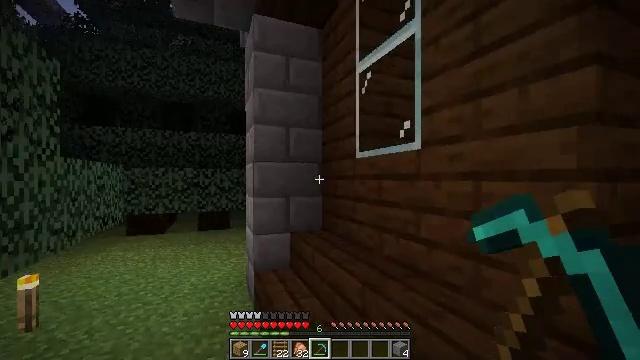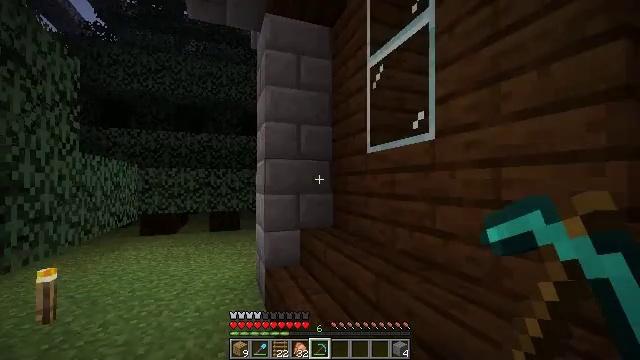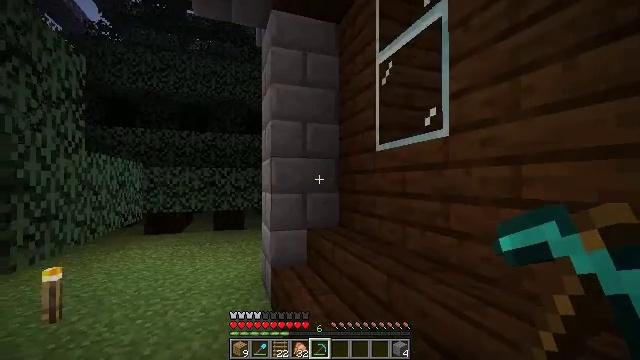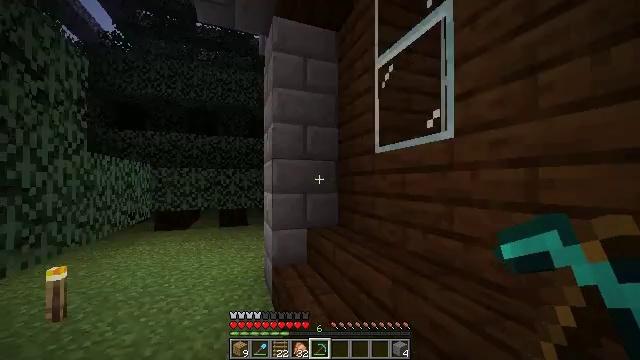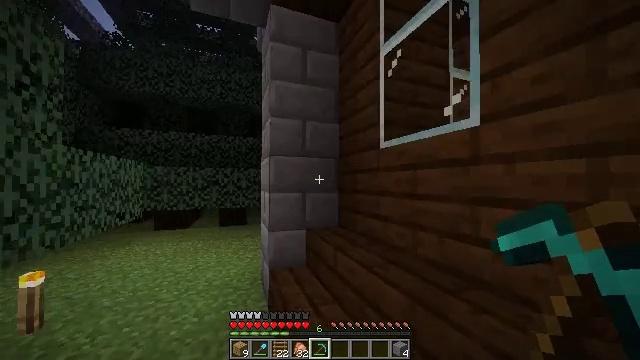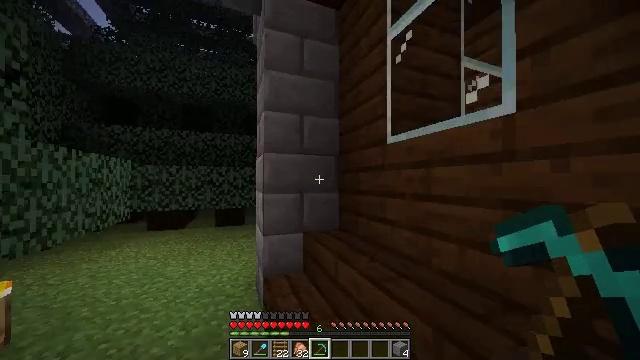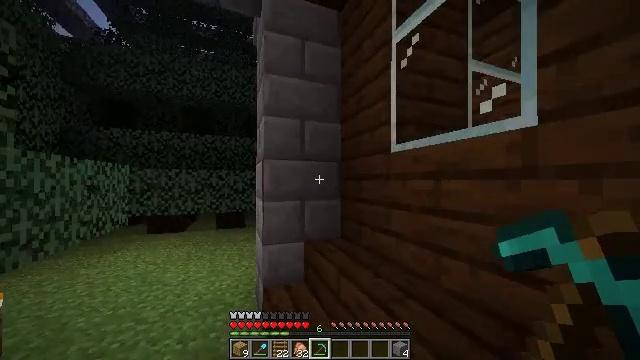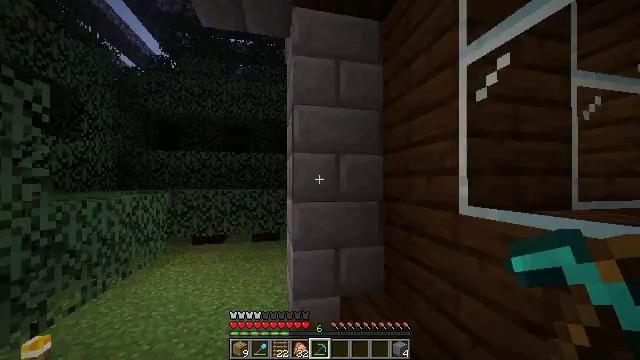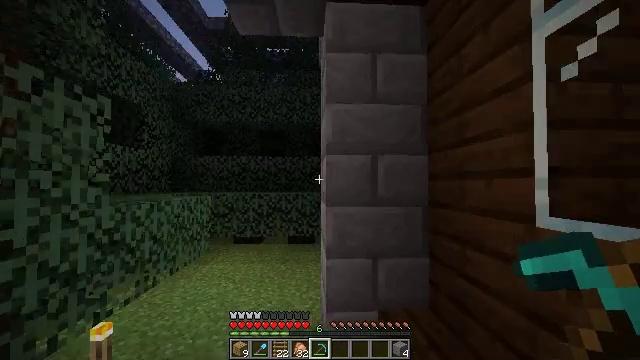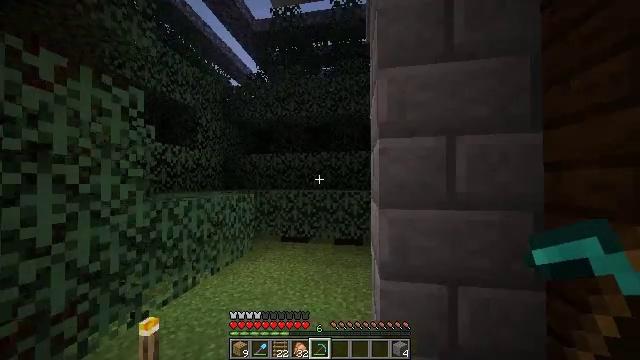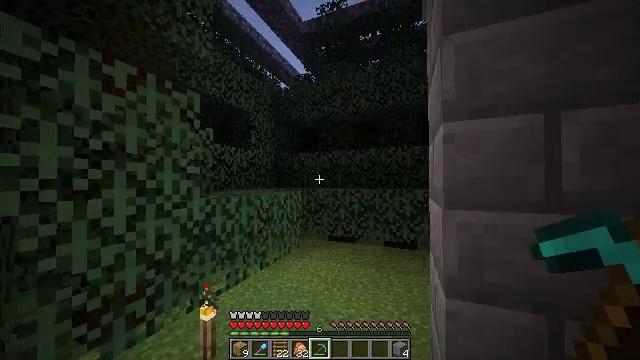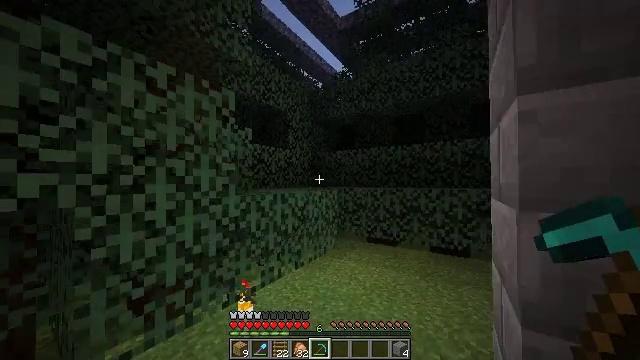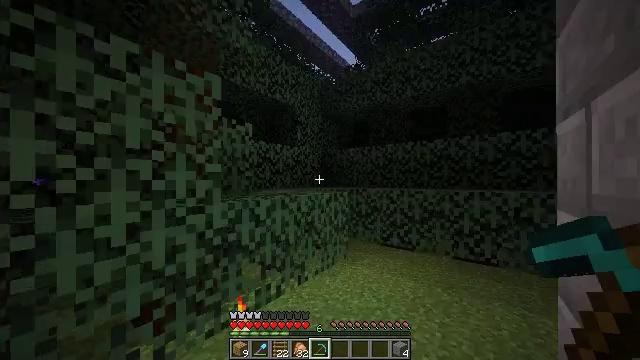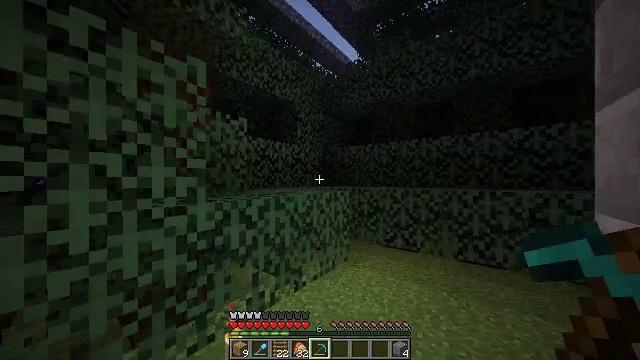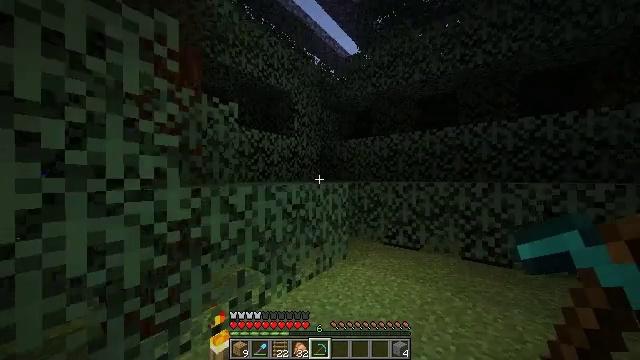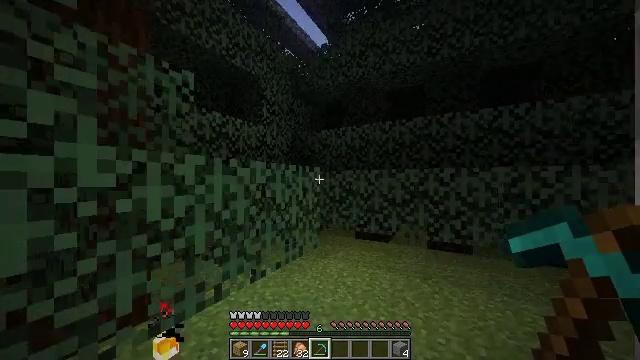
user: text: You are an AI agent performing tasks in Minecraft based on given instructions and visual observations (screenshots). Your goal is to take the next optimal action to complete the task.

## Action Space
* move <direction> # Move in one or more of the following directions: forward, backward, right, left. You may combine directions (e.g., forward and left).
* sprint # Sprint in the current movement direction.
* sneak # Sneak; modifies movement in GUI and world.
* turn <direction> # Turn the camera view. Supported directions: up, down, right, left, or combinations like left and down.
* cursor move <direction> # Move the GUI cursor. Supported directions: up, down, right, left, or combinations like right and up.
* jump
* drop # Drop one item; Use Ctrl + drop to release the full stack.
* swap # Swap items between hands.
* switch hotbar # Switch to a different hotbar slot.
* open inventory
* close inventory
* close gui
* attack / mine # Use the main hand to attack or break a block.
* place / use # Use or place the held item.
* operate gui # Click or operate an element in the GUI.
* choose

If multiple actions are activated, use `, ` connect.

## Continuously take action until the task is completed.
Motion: motion action
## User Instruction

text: Make sure you have materials to craft a stonecutter.
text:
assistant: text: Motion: move forward, sprint, turn left and up
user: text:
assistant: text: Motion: move forward, sprint
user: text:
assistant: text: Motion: move forward, sprint
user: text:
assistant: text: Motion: move forward, sprint
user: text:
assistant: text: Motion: move forward
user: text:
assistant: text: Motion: move forward
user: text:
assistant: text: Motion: move forward, sprint, turn left
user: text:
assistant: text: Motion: move forward, sprint, turn left
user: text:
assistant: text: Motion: move forward, sprint, turn left
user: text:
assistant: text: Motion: move forward, sprint, turn left
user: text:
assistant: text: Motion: move forward, turn left
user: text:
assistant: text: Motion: move forward, turn left
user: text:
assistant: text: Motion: move forward
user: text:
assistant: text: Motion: move forward, sprint
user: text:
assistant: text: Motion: move forward, sprint, turn right
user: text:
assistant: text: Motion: move forward, sprint, turn right
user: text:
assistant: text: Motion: move forward, turn right
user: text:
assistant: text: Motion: move forward, turn right
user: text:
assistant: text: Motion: move forward, sprint, turn right
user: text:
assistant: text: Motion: move forward, sprint, turn right and up
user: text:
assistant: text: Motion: move forward, sprint, turn right and up
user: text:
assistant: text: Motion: move forward, sprint, turn right and up
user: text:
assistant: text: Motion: move forward, turn right and up
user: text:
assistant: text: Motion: move forward, turn right
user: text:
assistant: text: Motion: move forward, sprint
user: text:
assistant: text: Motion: move forward, sprint, turn right
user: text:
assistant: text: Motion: move forward, sprint, turn right
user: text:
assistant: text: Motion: move forward, turn right
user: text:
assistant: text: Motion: move forward, turn right
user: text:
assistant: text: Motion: move forward